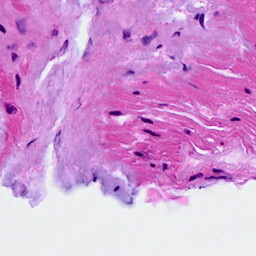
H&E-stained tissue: Breast